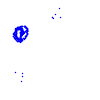
Particle: electron